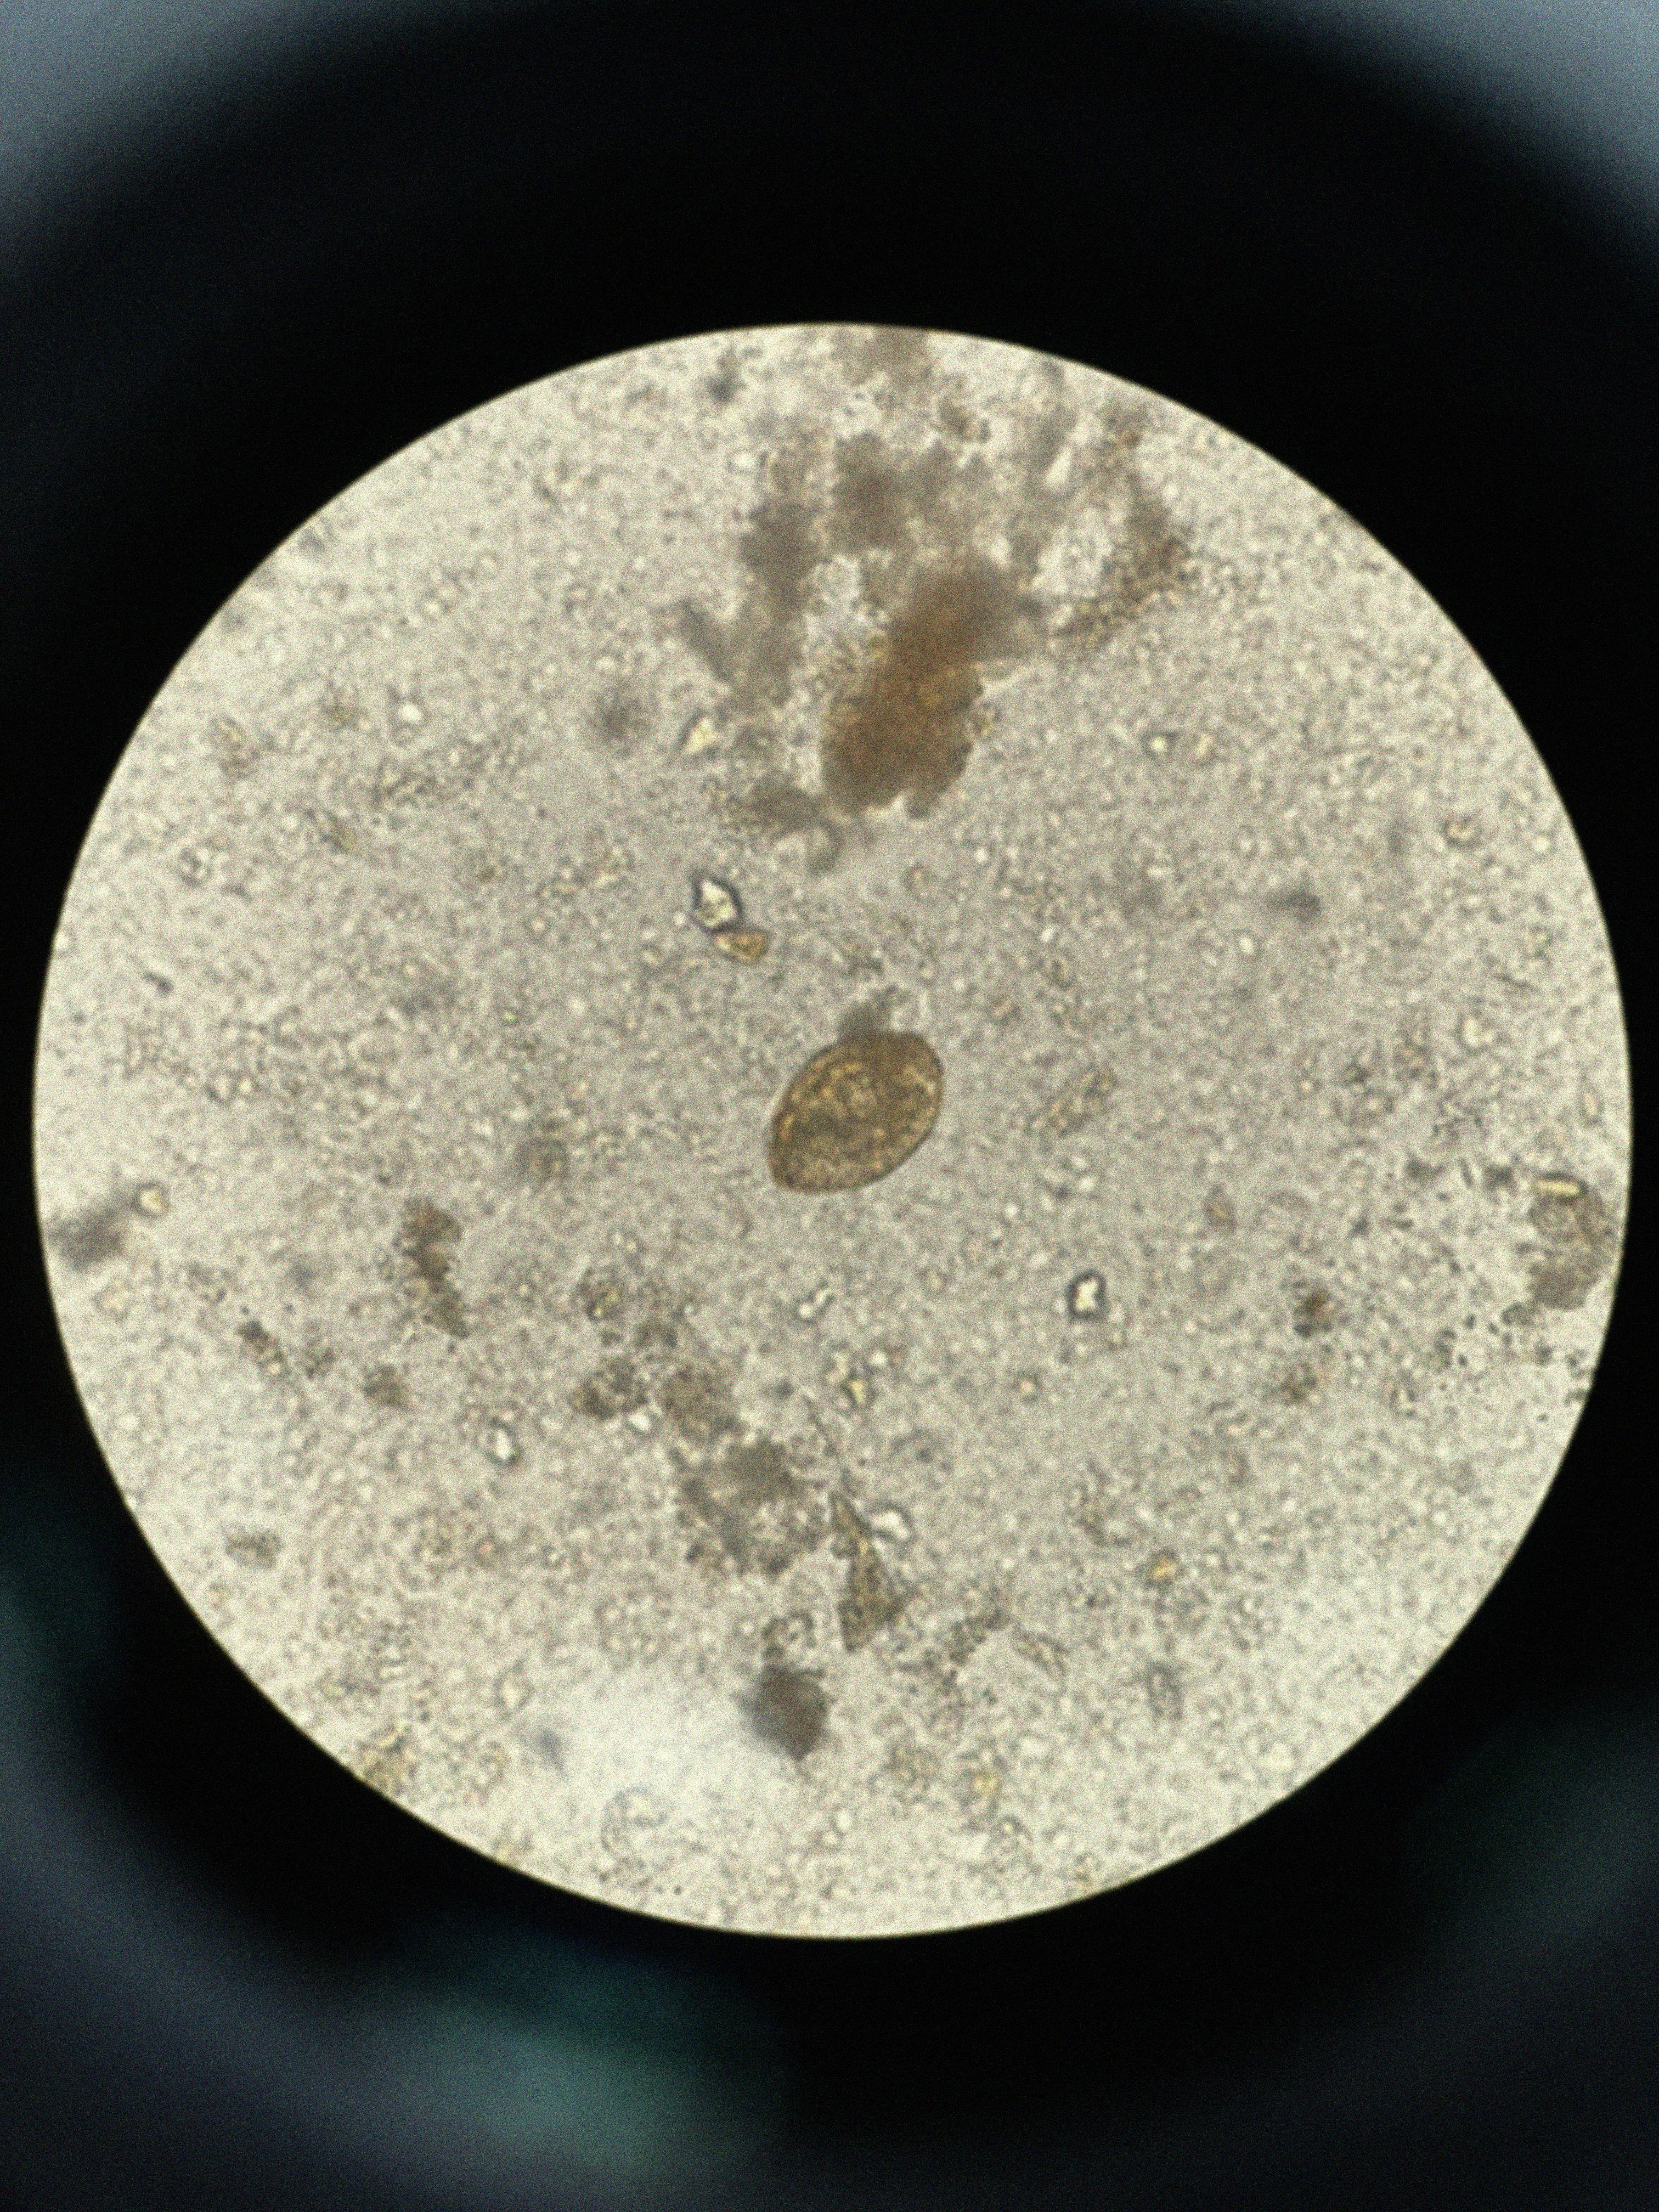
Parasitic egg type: Paragonimus spp